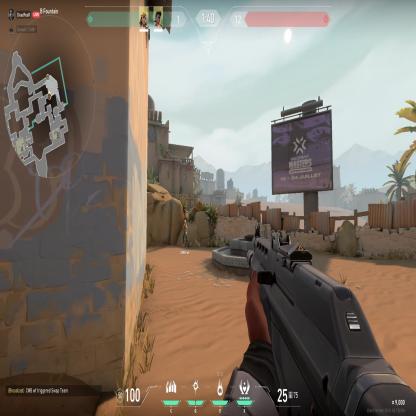
Label: teammate